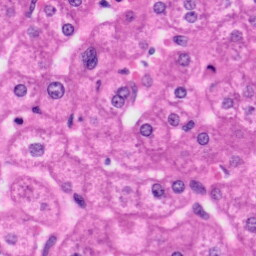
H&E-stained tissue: Liver